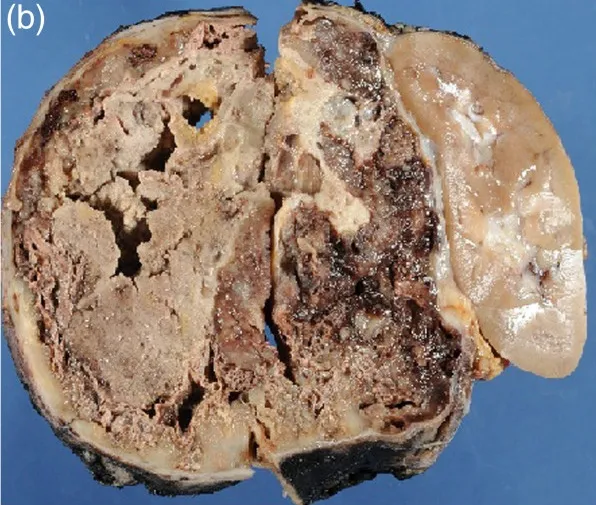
Radiological and pathological analysis of the tumor of the patient 3. (b): Gross examination of the tumor: heterogeneous partially necrotizing tumor of the right adrenal gland.
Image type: pathology (immunostaining)